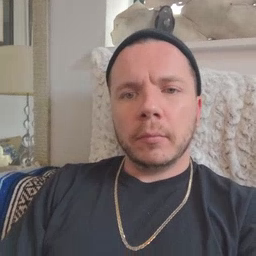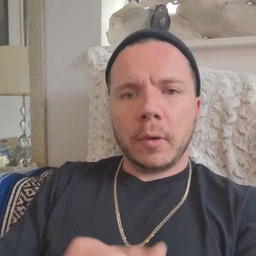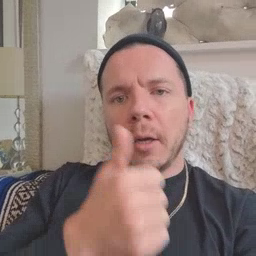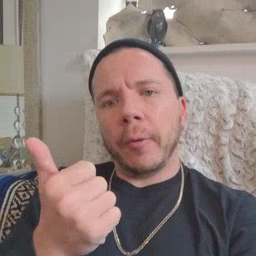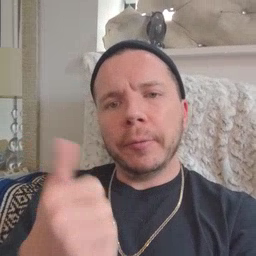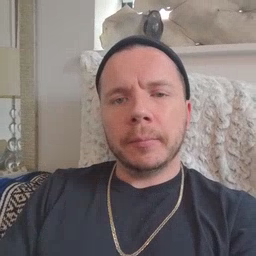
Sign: another